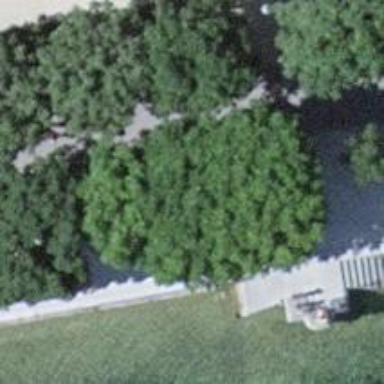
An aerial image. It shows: Bench.